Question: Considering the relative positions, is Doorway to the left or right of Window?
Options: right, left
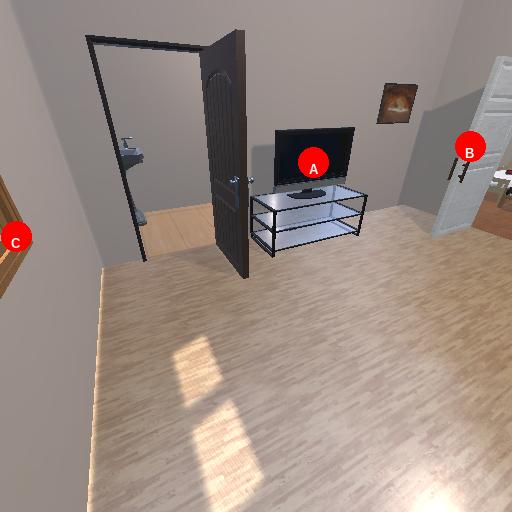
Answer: right